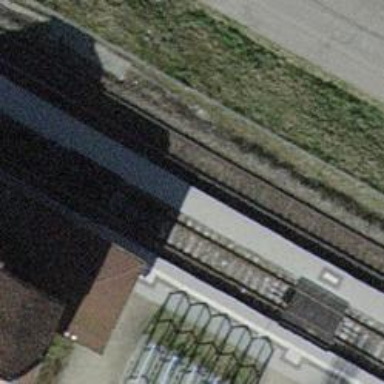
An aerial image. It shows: Stop position for public transport at railway stop.